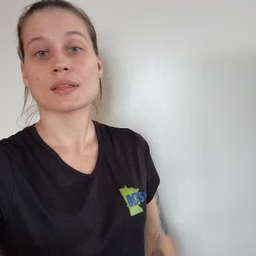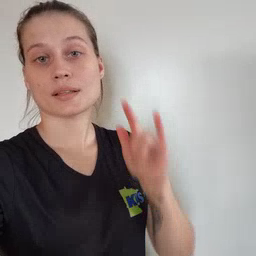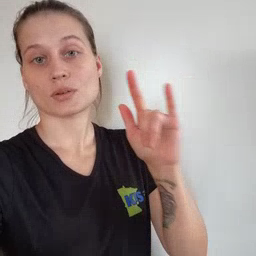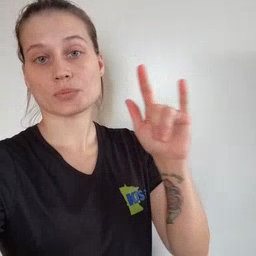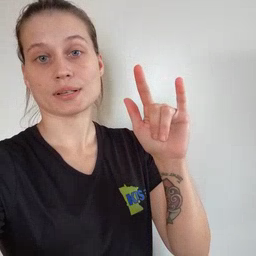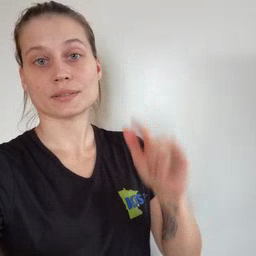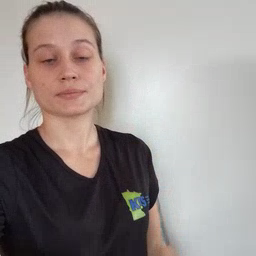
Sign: airplane